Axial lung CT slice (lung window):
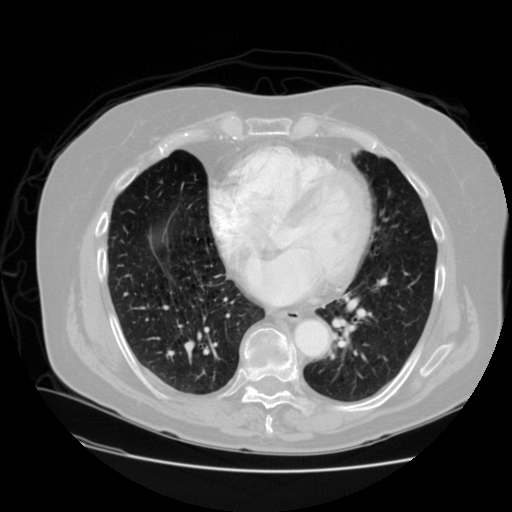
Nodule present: no